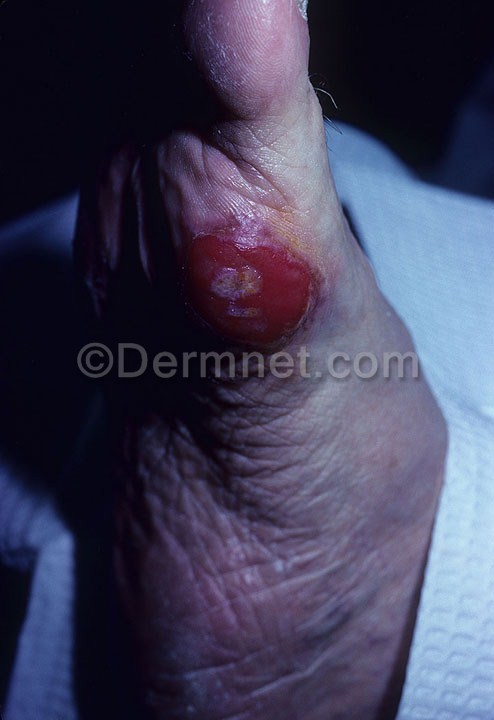
Disease: Vascular Tumors